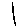
Label: line